RGB frame:
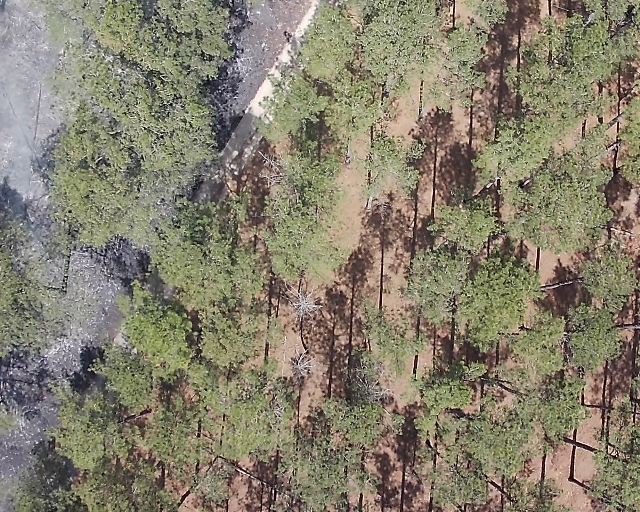
Thermal frame:
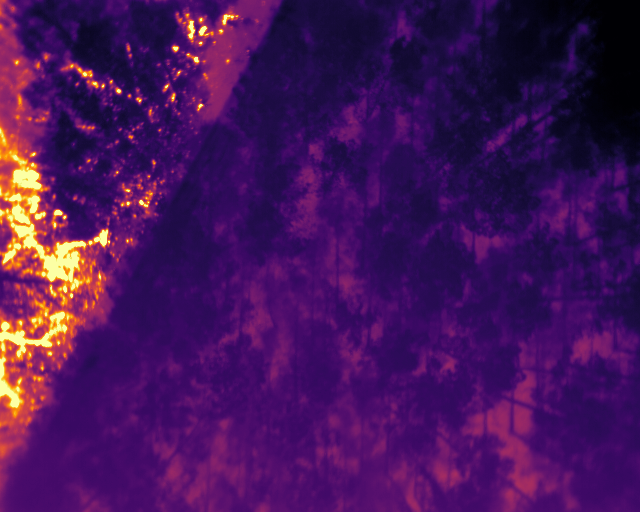
Captured: 2026-02-27 02:40:14
Pixels at or above 80 °C: 8382 (fraction of frame: 0.02558)